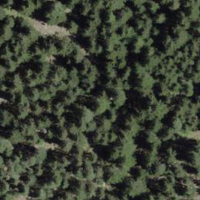
EUNIS habitat code: 43
Species observed at this site:
Campanula barbata